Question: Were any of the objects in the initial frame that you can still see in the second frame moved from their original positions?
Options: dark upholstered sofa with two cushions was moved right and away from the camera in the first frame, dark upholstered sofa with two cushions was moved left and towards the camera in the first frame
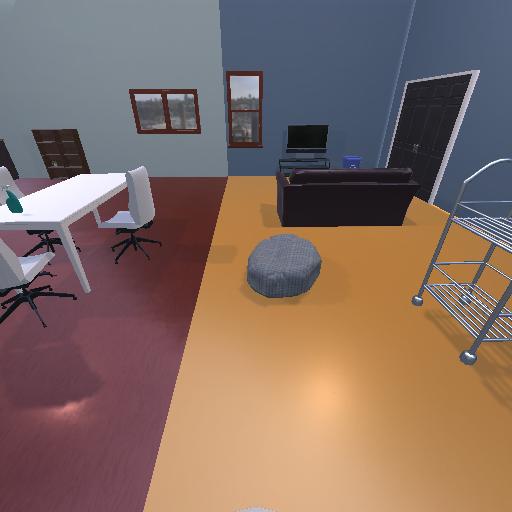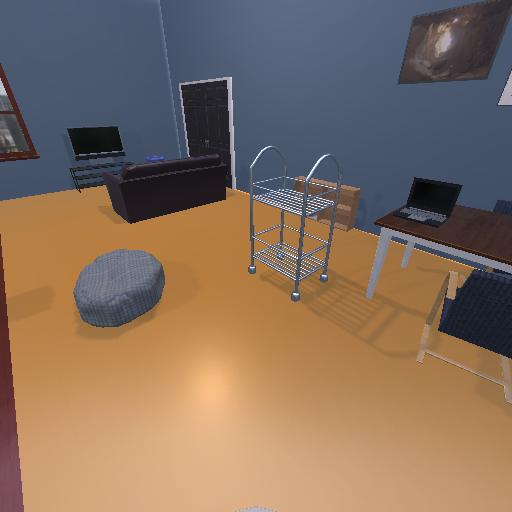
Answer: dark upholstered sofa with two cushions was moved right and away from the camera in the first frame